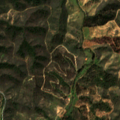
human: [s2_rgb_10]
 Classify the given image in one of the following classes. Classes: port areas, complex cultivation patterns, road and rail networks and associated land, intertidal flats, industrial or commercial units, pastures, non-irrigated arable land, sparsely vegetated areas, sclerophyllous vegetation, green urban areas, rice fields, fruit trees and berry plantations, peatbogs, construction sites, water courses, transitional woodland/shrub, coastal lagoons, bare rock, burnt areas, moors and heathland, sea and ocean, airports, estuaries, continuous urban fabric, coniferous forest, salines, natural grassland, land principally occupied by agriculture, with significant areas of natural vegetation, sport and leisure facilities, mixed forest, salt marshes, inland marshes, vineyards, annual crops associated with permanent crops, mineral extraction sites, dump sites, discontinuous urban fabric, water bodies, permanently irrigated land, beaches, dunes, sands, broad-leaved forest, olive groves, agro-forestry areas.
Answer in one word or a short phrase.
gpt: pastures, broad-leaved forest